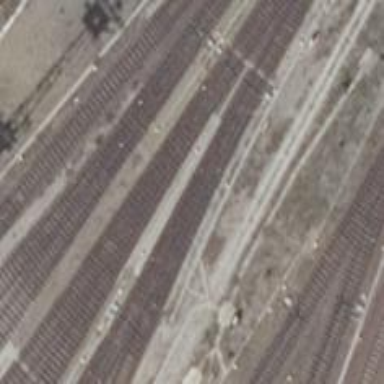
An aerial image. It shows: Railway switch.